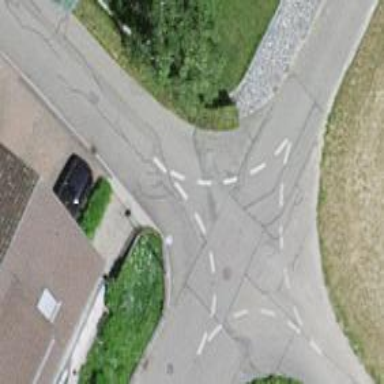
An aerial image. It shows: Residential road with asphalt surface.